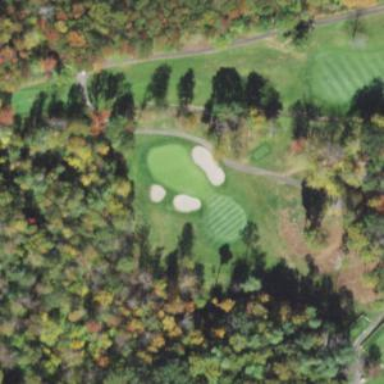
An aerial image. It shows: Golf fairway in the image.